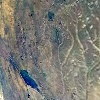
Label: land